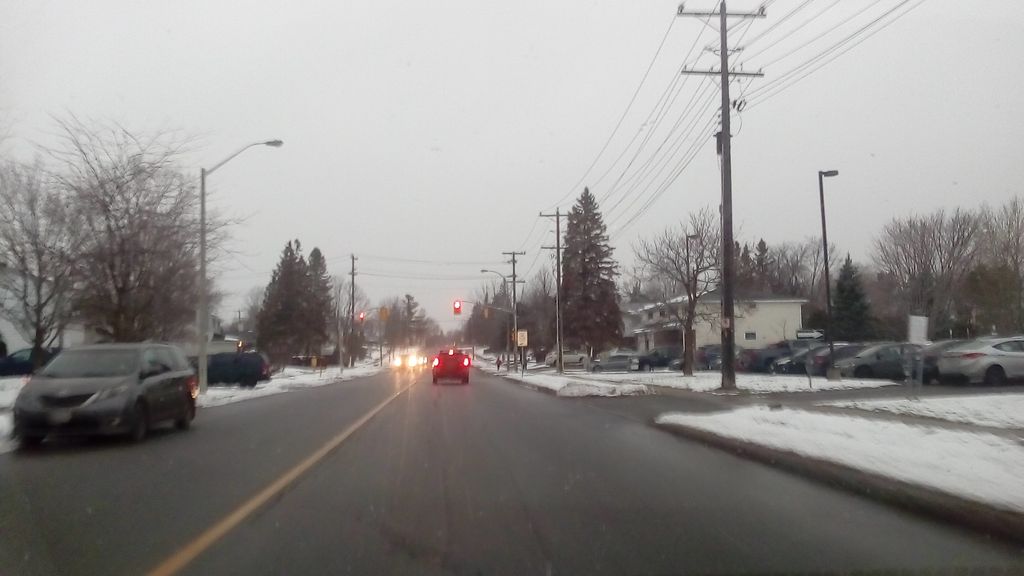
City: ottawa-gatineau